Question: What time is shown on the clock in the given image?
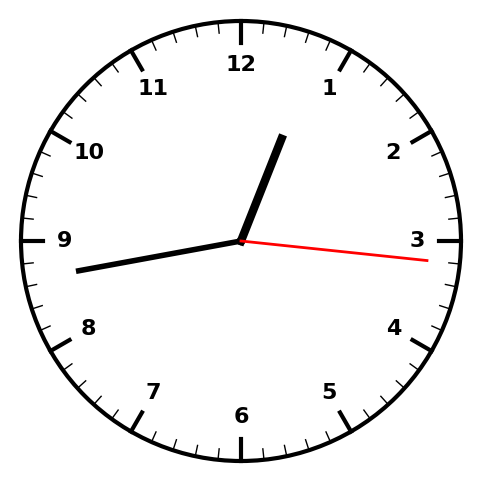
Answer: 12:43:16